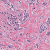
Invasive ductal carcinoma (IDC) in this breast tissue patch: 1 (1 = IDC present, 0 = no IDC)